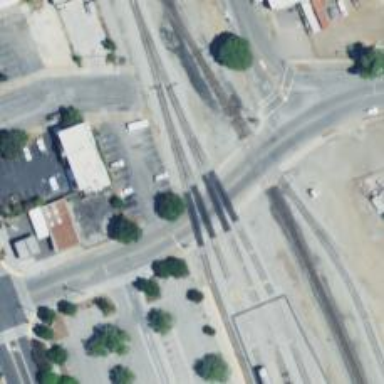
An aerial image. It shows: Crossing for the railway.